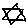
Label: star